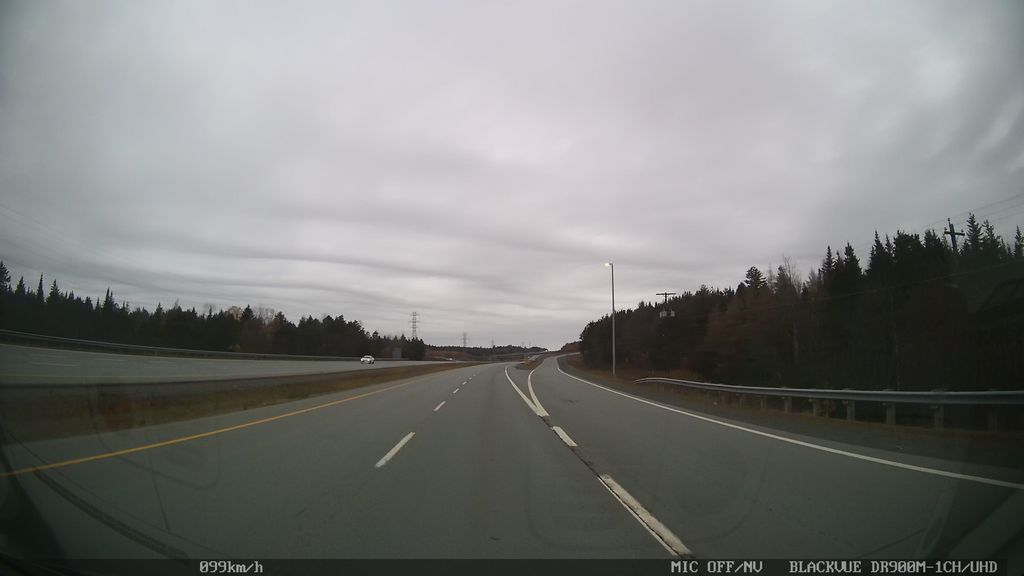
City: halifax